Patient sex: M
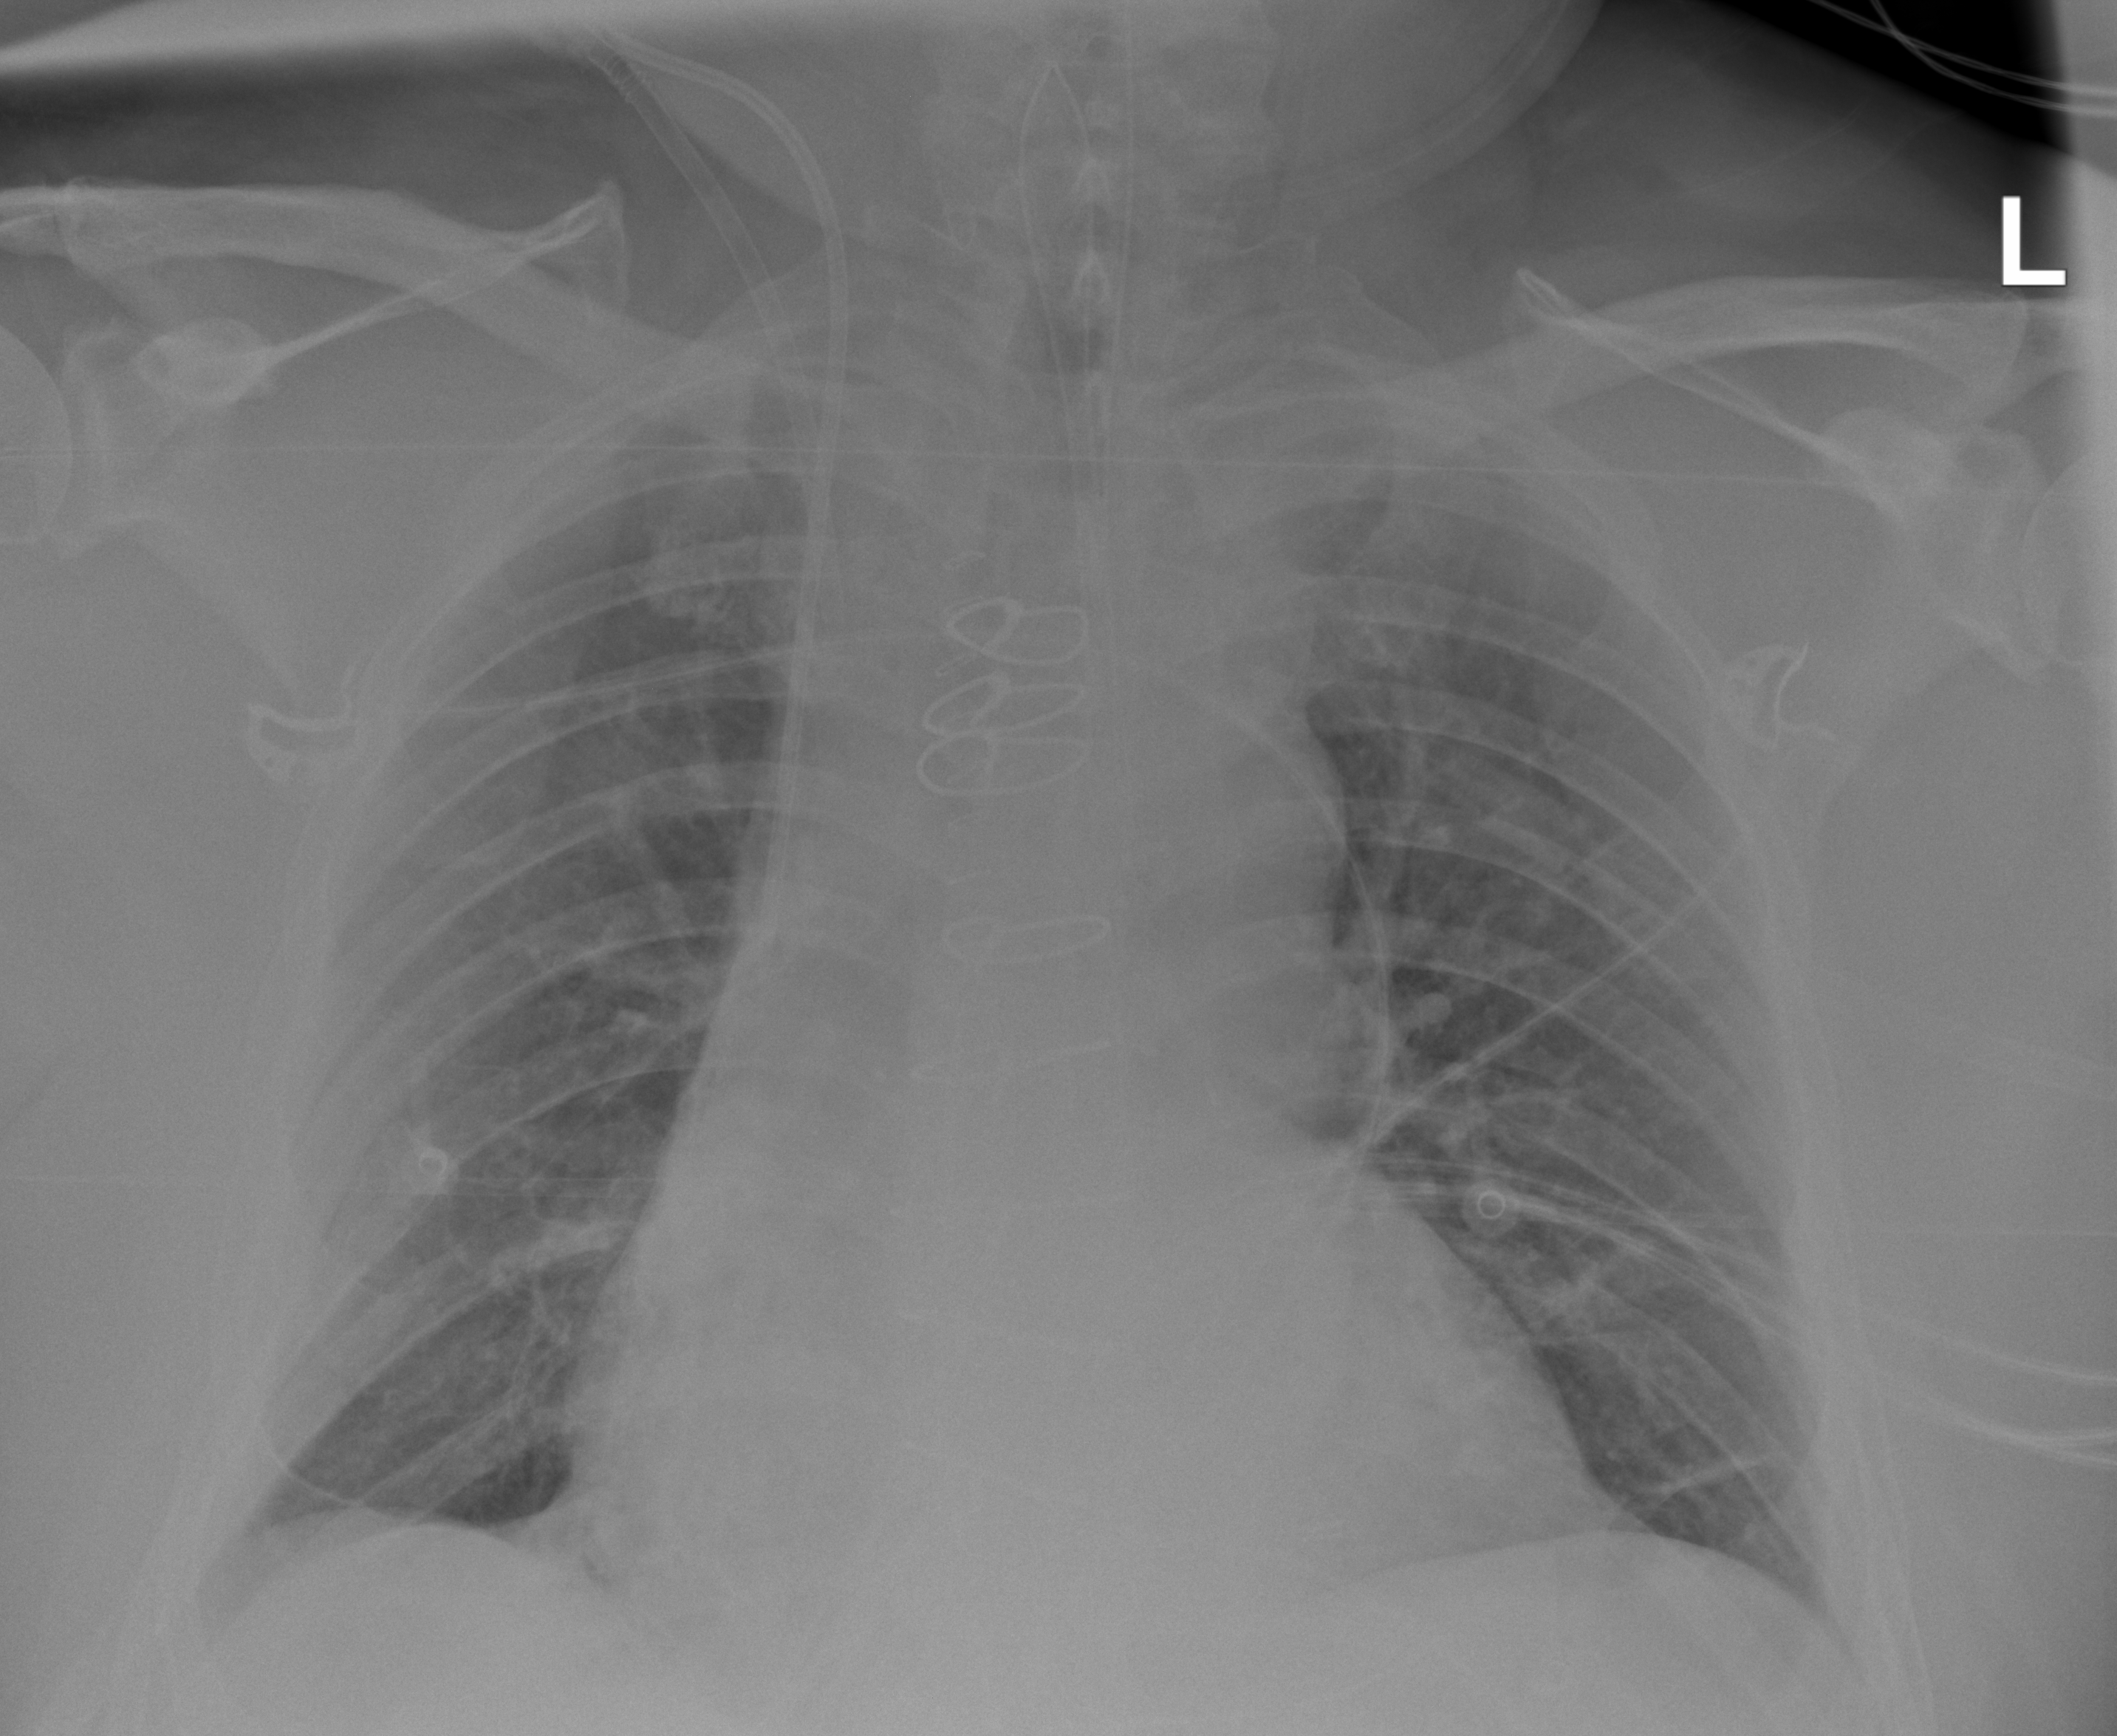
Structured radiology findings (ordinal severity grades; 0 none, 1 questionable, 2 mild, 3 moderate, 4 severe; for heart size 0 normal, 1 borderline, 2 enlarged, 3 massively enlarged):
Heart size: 1
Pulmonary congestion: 2
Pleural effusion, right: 0
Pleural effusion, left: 0
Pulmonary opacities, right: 0
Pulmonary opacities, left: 0
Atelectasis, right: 0
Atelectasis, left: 0